Brain MRI, t2w sequence, axial 2D slice.
Patient: age 33, sex M, weight 90 kg, height 1.9 m
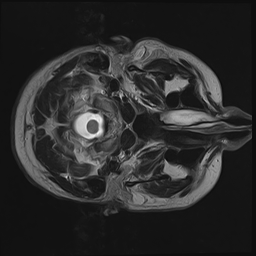